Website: walmart
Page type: billing-address
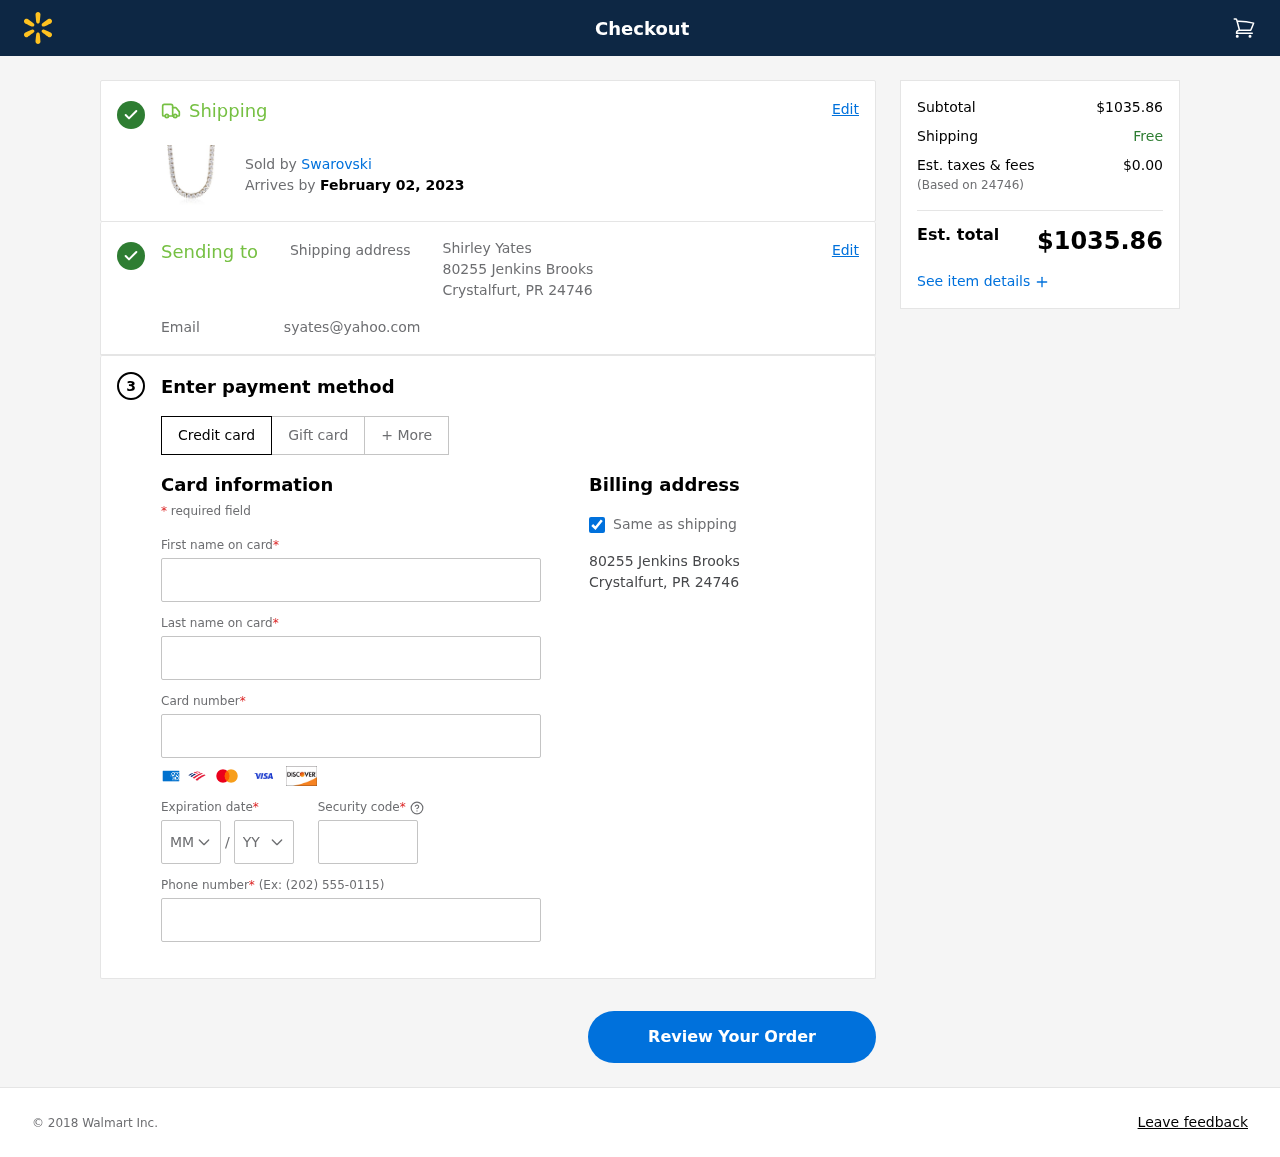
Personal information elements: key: PII_CARD_CVV
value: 727
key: PII_CARD_EXPIRY_MONTH
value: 04
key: PII_CARD_EXPIRY_YEAR
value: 28
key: PII_CARD_NUMBER
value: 6011 8850 0707 7439
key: PII_CITY_STATE_ZIP
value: Crystalfurt, PR 24746
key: PII_EMAIL
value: syates@yahoo.com
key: PII_FIRSTNAME
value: Shirley
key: PII_FULLNAME
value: Shirley Yates
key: PII_LASTNAME
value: Yates
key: PII_PHONE
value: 3554483037
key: PII_POSTCODE
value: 24746
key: PII_STREET
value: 80255 Jenkins Brooks
Product elements: key: PRODUCT1_BRAND
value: Swarovski
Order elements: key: ORDER_DELIVERY_DATE
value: February 02, 2023
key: ORDER_SUBTOTAL
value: $1035.86
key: ORDER_TAX
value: $0.00
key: ORDER_TOTAL
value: $1035.86